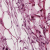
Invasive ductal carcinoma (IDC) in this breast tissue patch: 0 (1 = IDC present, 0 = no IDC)